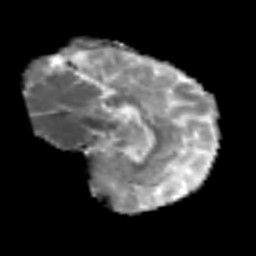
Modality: MD
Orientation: sagittal
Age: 74
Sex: male
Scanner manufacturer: siemens
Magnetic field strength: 3 T
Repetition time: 6.1 s
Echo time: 0.101 s